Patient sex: M
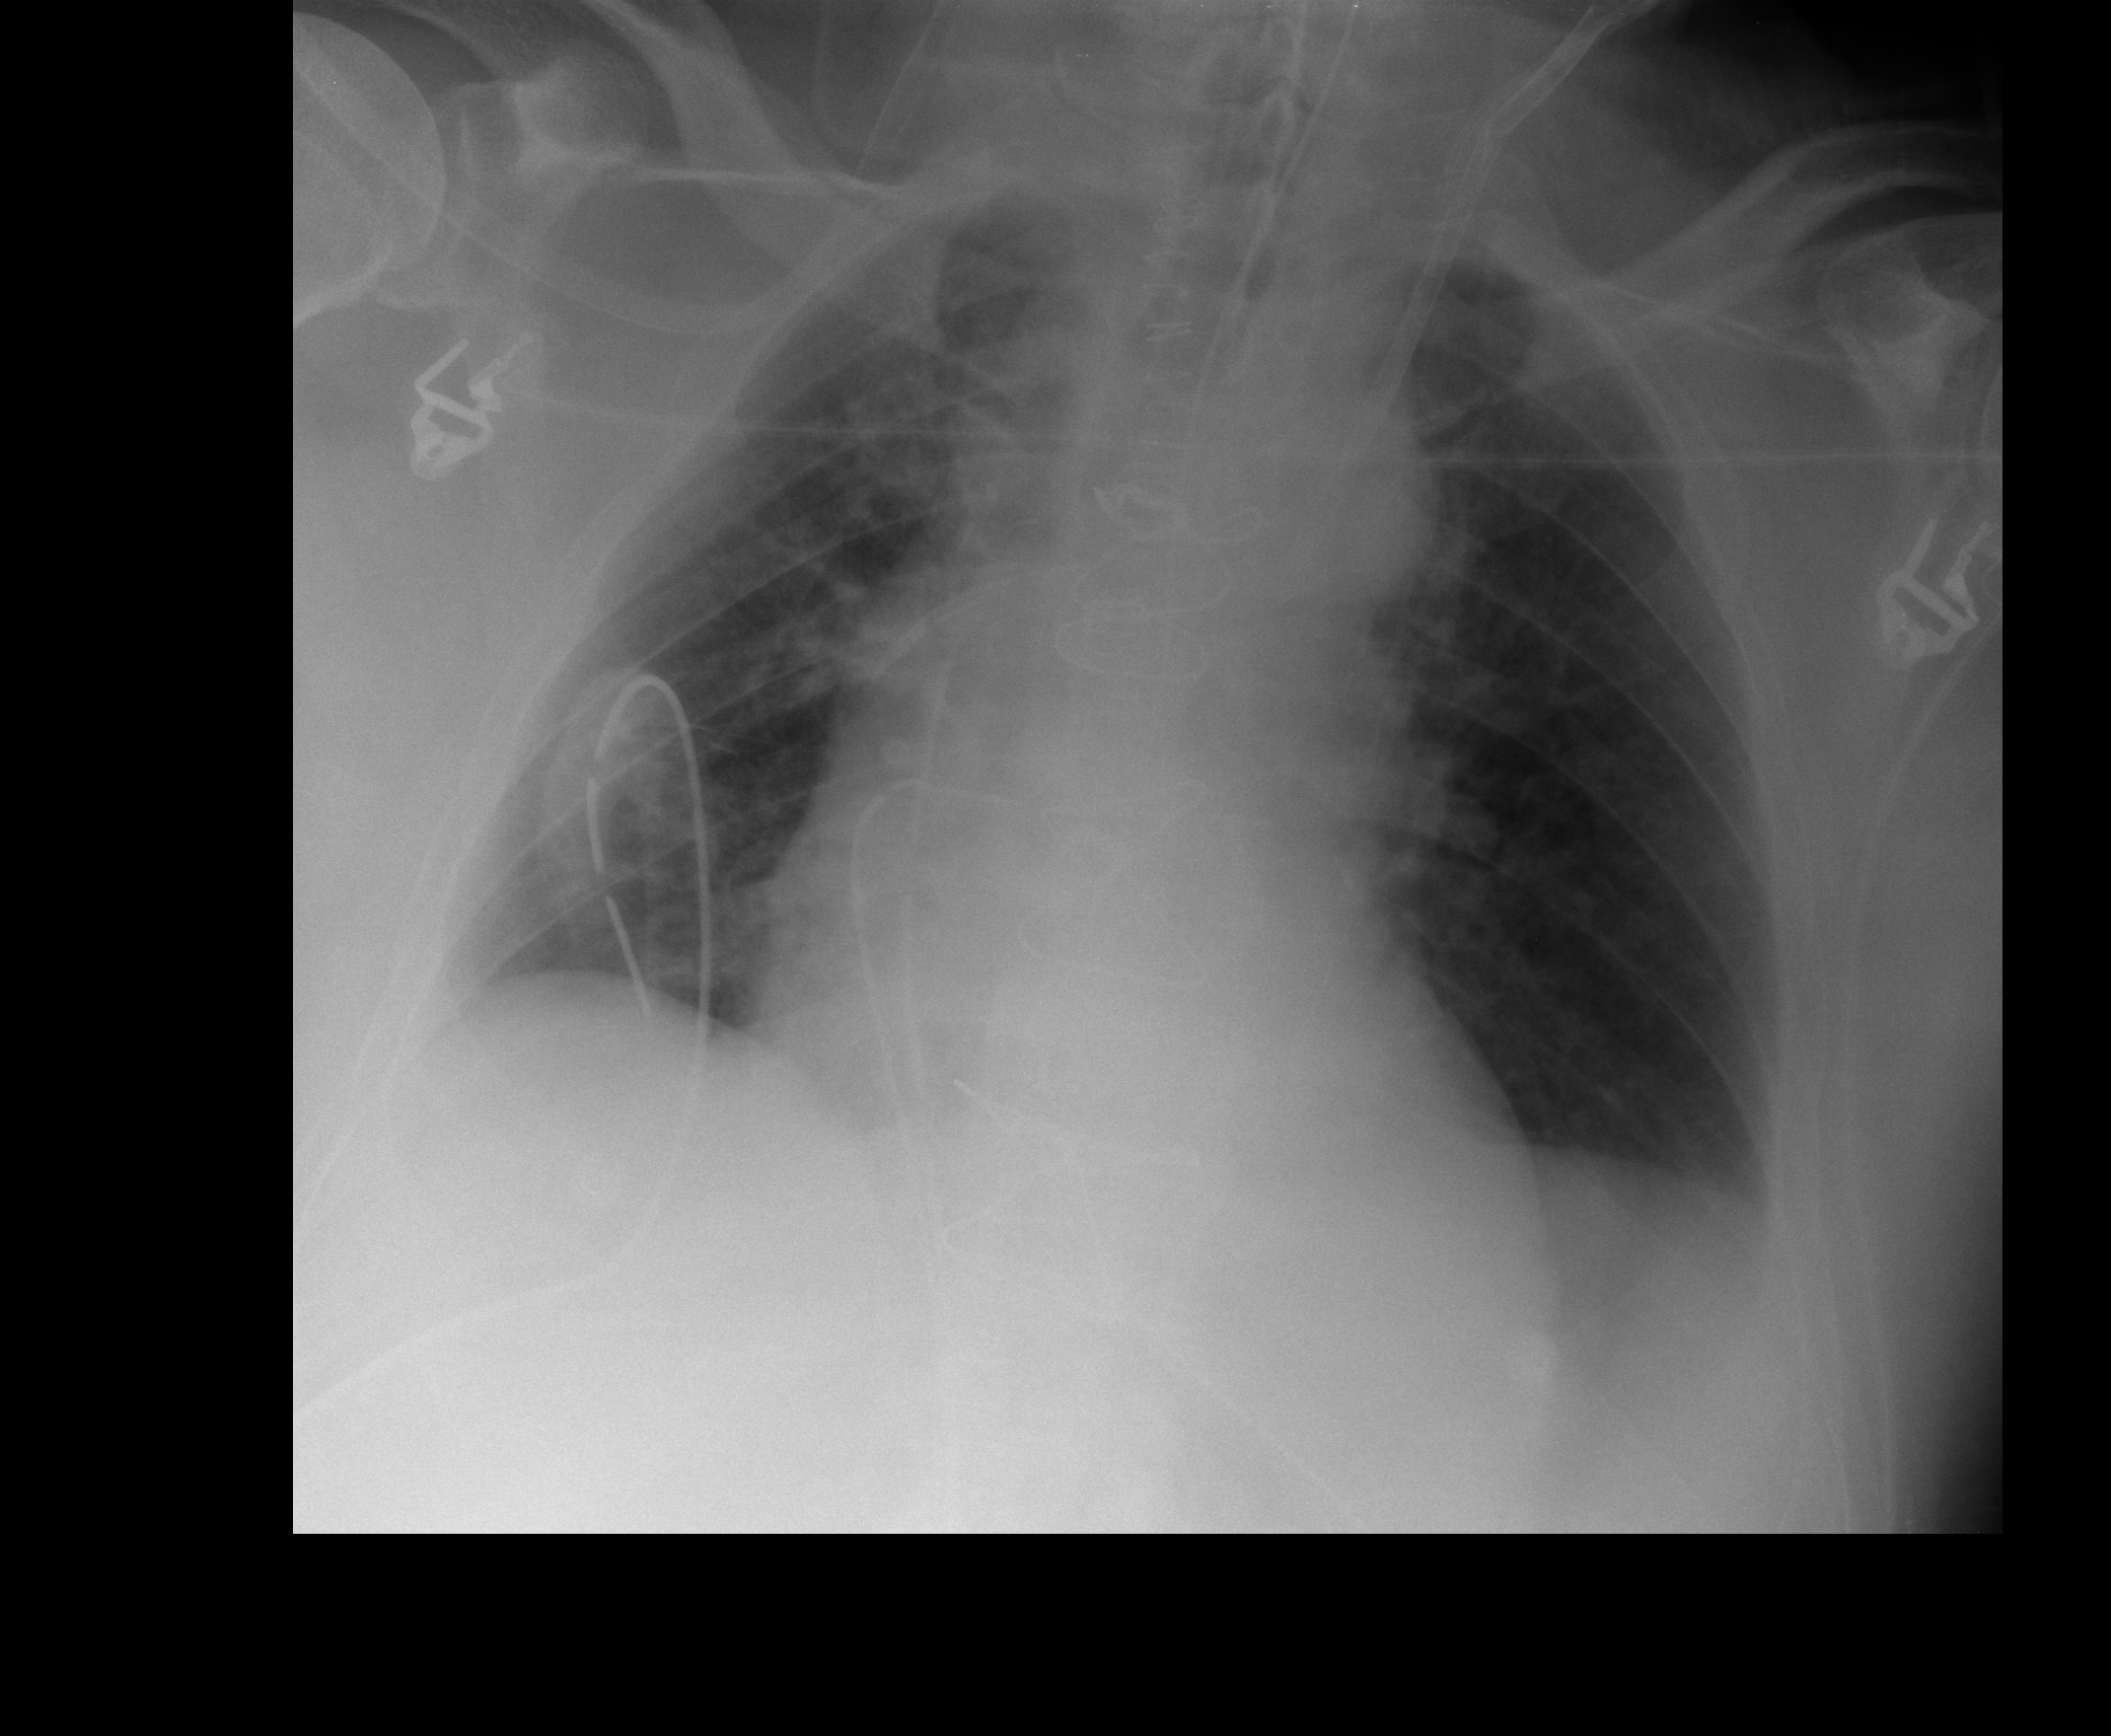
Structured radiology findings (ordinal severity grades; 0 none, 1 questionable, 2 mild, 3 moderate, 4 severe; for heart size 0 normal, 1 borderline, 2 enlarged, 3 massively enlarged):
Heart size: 1
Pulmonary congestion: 0
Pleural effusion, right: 0
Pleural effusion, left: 0
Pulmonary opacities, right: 0
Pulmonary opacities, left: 0
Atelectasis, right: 2
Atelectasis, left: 0